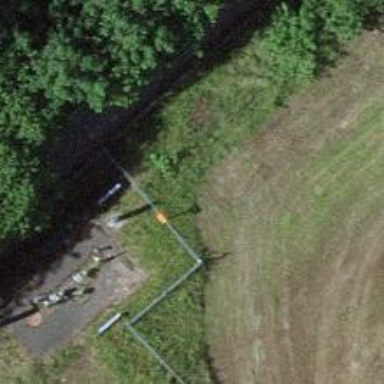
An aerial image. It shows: Aerial marker colored orange.